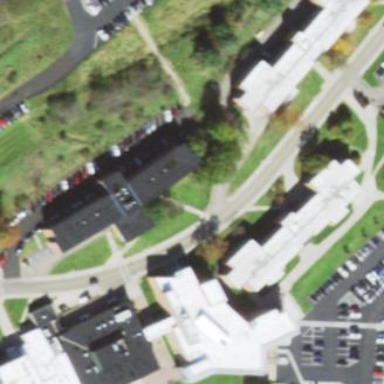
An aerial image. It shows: Dormitory building.